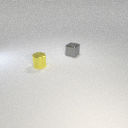
small gray metal cube to the right of small yellow metal cylinder